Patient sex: M
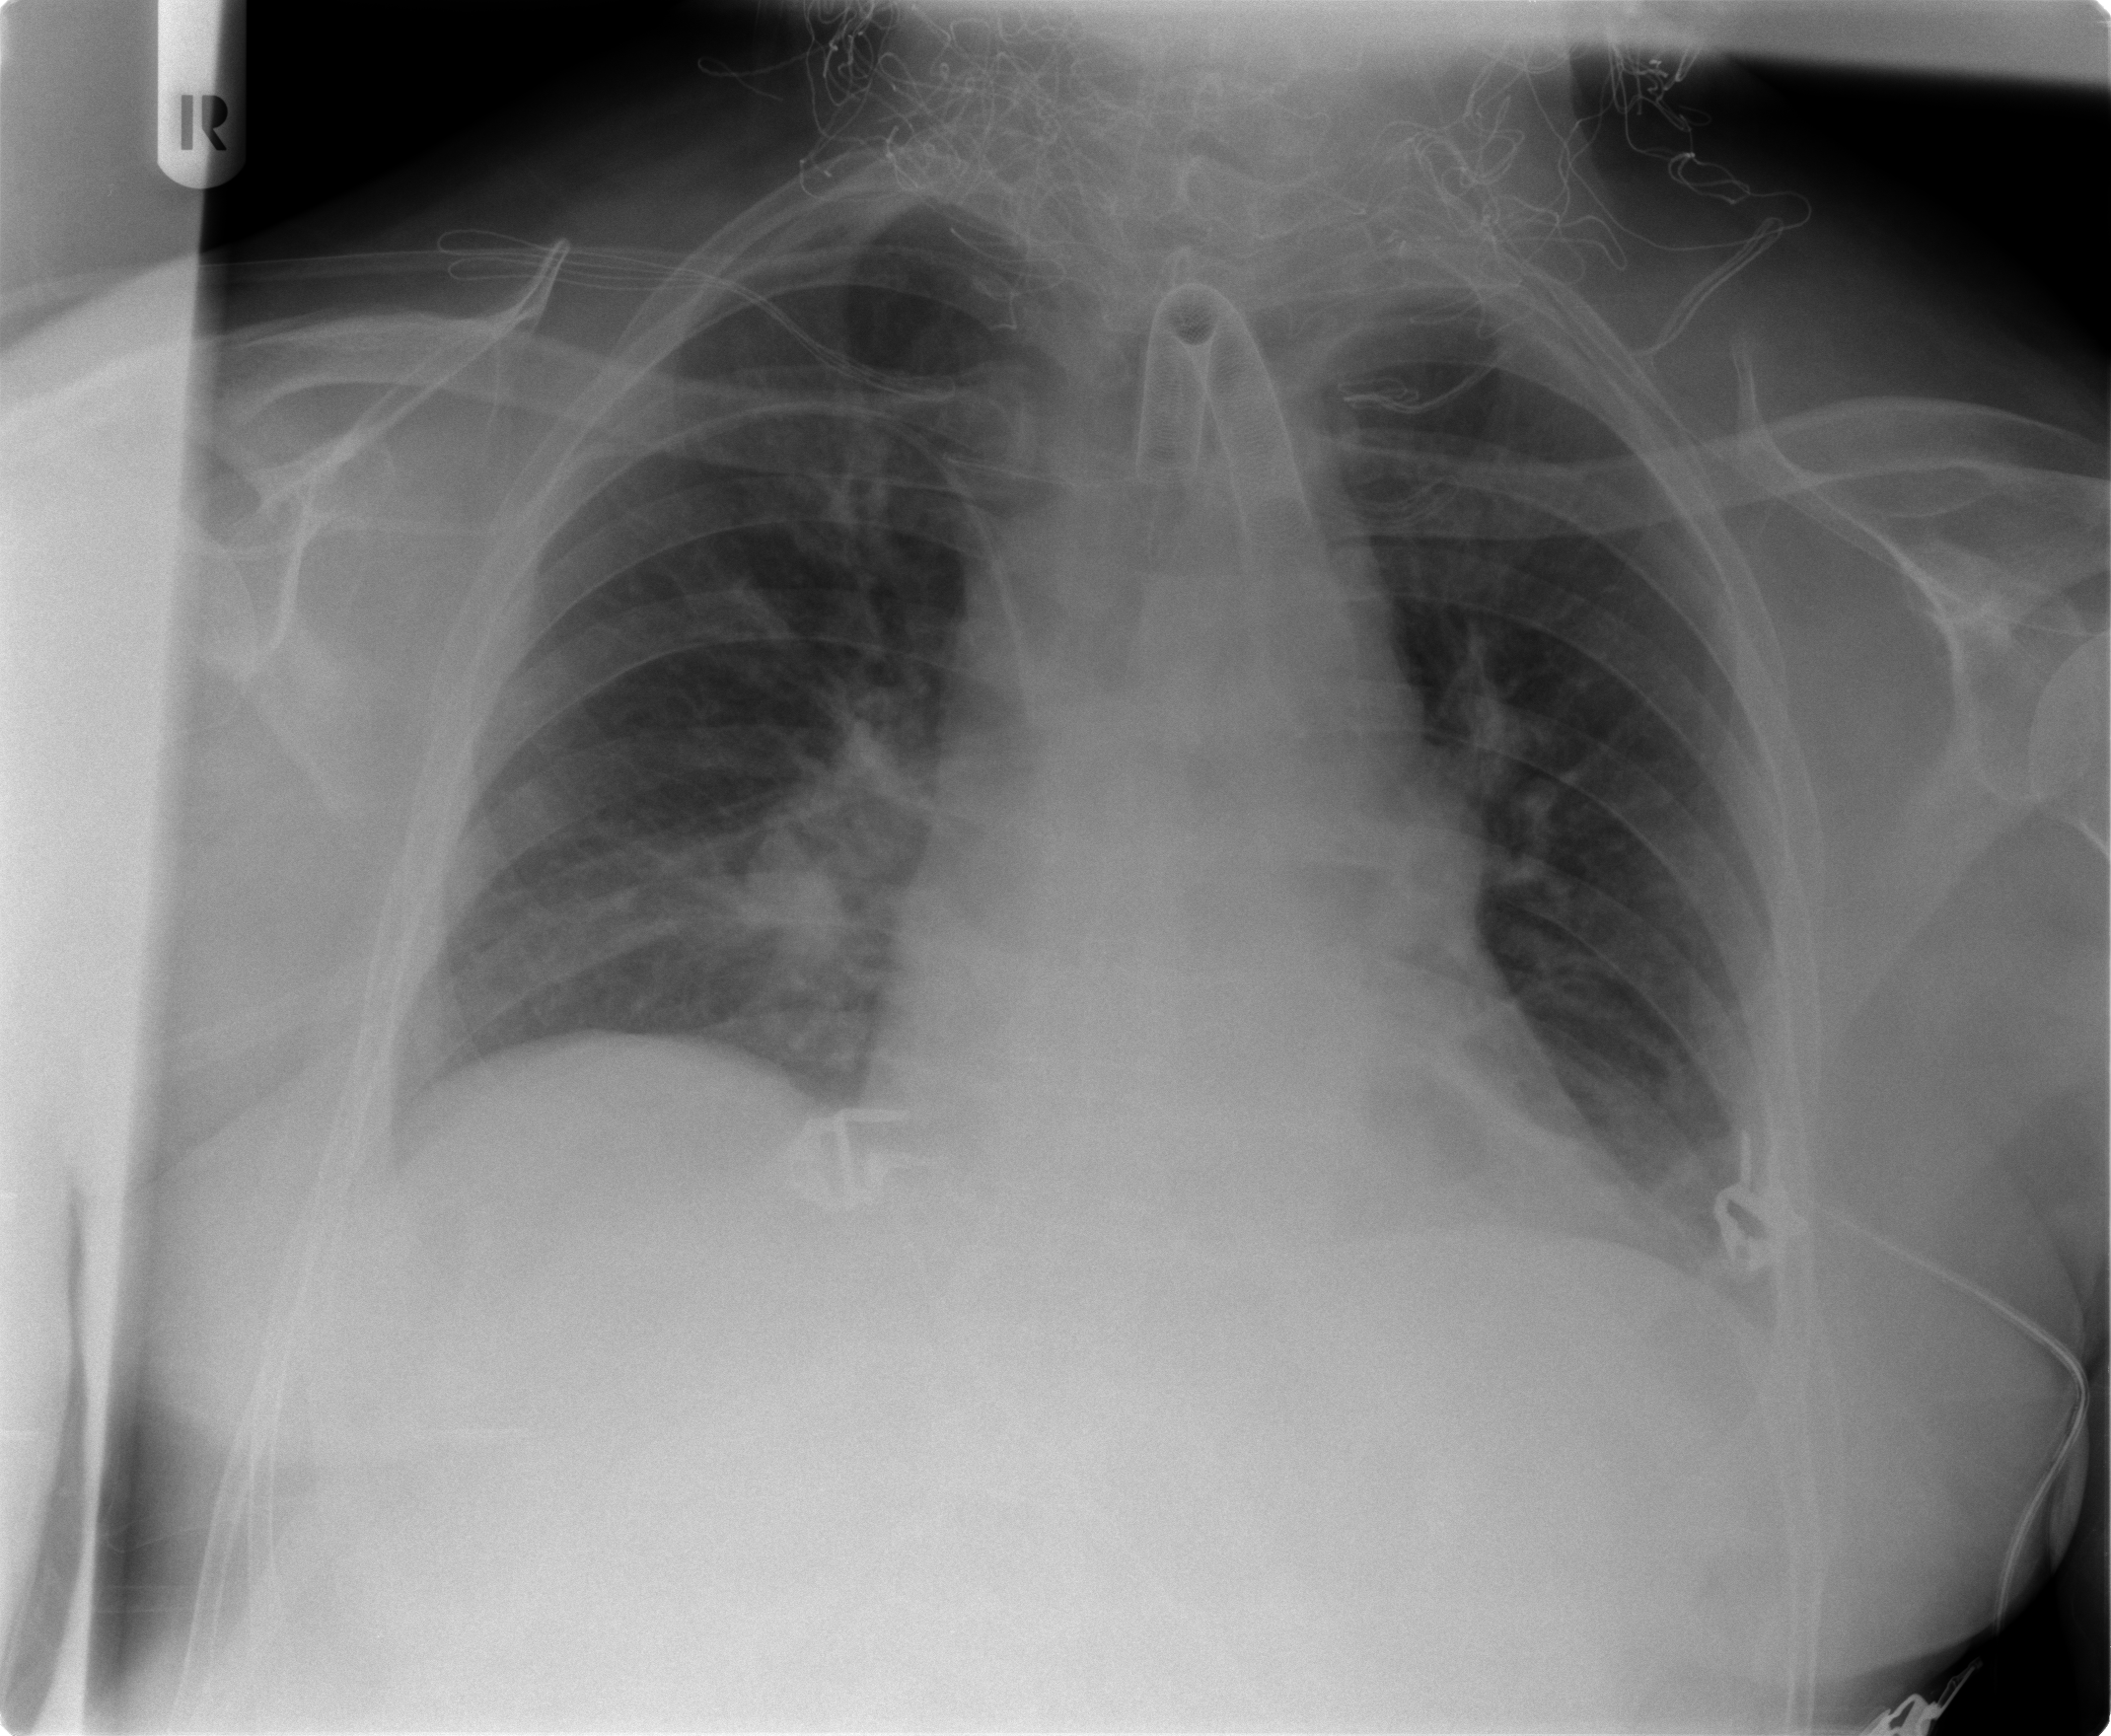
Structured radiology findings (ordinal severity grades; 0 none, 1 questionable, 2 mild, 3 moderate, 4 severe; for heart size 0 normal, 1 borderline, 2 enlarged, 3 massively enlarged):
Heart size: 0
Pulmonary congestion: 0
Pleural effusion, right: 0
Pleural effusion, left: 0
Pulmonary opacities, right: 0
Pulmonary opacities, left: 0
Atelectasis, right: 2
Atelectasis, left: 2